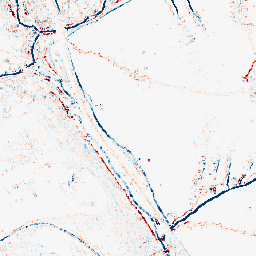
Category: morphological
Decomposition family: morphological_square
Decomposition parameters: operation: average
size: 3
Upsampling method: nearest
Upsampling parameters: scale: 2
Upsampling scale: 2